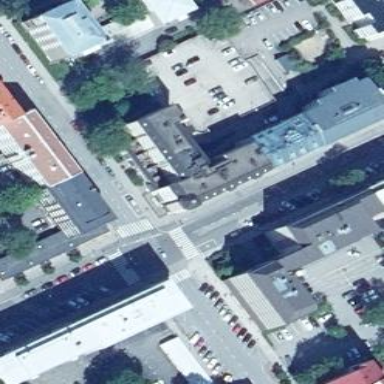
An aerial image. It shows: Image showing building with apartments.